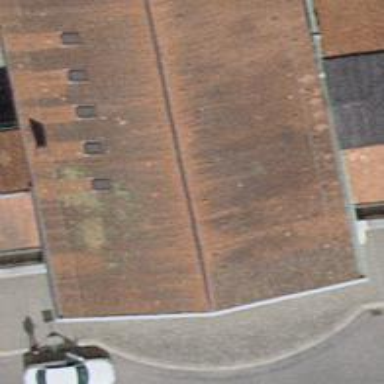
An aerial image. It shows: Museum.